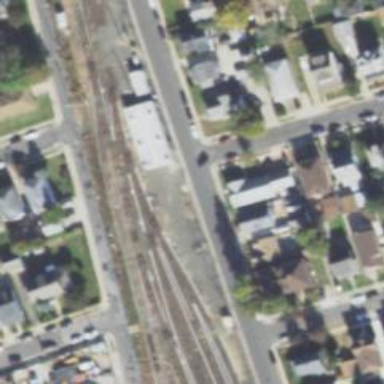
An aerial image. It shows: Electrified rail service yard.